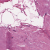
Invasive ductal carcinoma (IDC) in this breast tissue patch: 0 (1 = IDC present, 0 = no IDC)